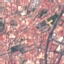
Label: Residential